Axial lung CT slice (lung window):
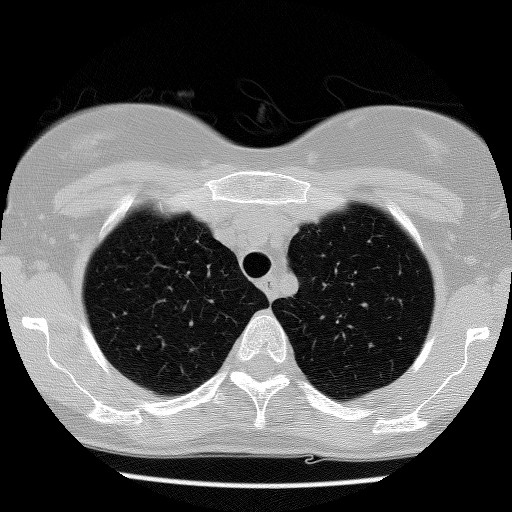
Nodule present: no